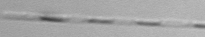
Label: Leptocylindrus